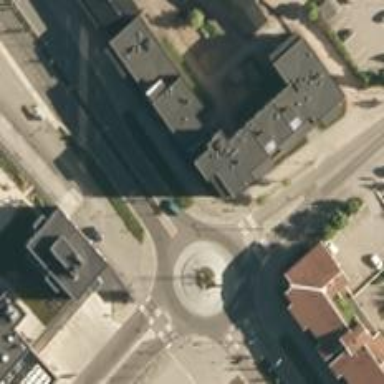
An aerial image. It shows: Tertiary road with asphalt surface leading to roundabout.